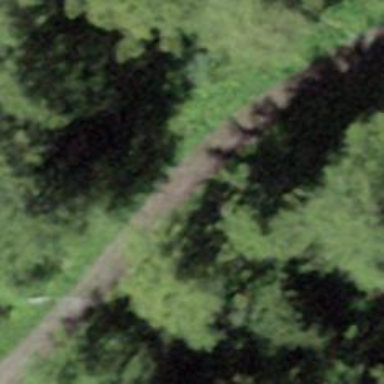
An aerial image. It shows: Track with grade 4 track type.